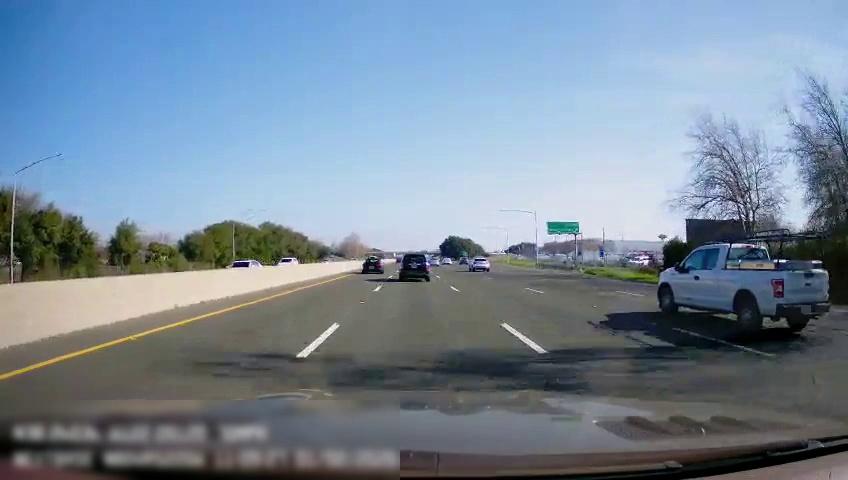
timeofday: Day
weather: Sunny
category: Drivable Space
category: Vehicles | Truck
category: Vehicles | Car
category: Vehicles | SUV
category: Vehicles | Car
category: Vehicles | Car
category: Vehicles | SUV
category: Vehicles | Car
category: Vehicles | Car
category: Vehicles | Car
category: Lanes | Alternate Lane
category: Lanes | Current Lane
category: Lanes | Current Lane
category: Lanes | Alternate Lane
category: Lanes | Alternate Lane
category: Traffic | Signs